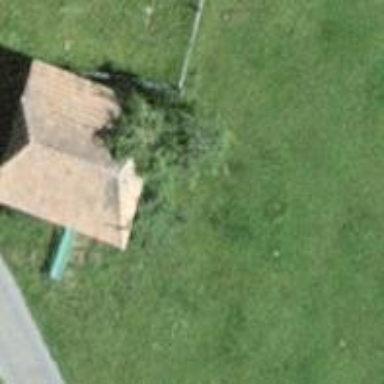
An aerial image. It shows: Rural barn.